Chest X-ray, PA view. Patient: 54 years old, sex M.
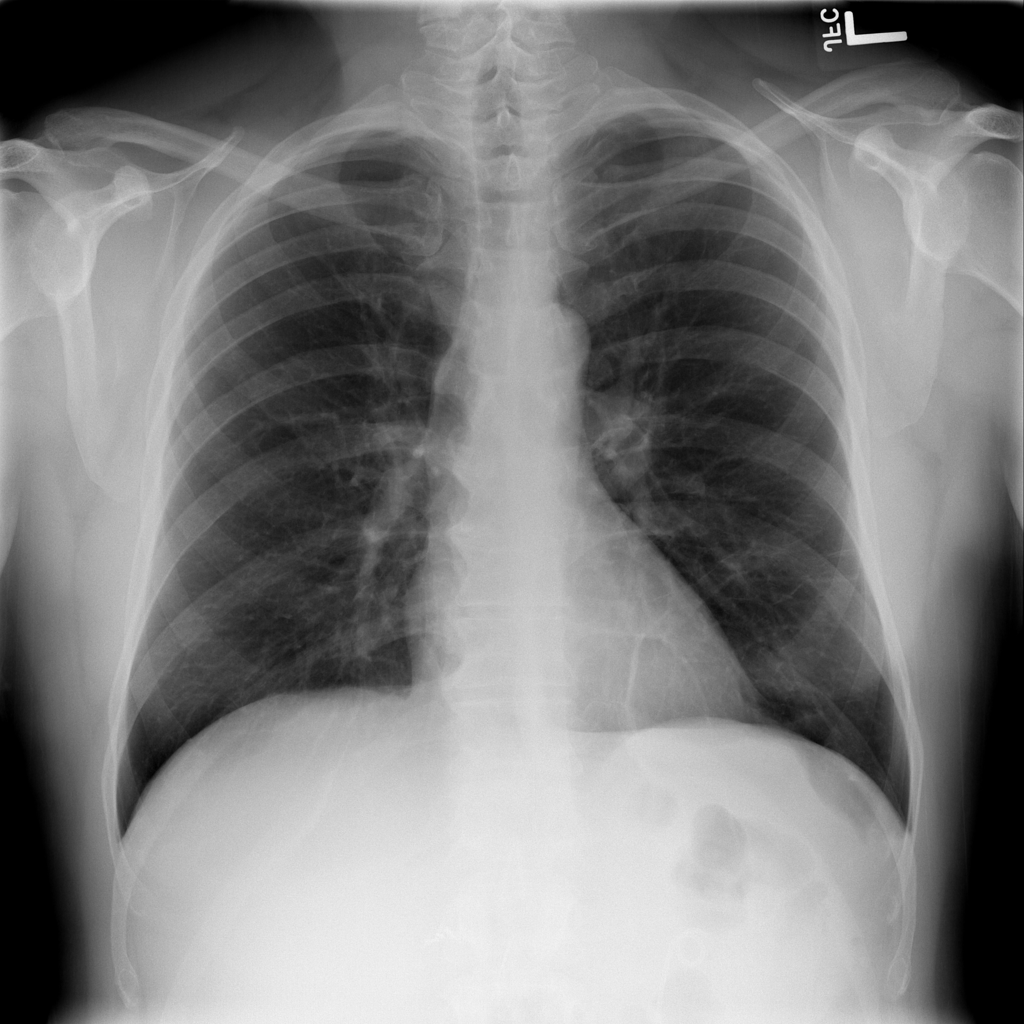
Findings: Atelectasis